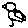
Label: bird